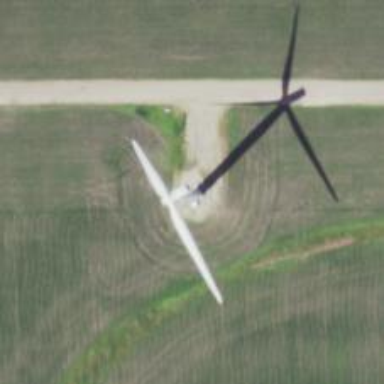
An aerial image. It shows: Wind generator with horizontal axis. The generator is wind turbine.